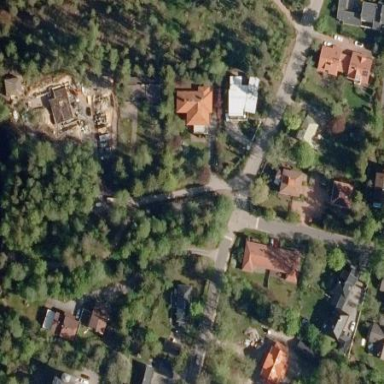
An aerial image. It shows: Residential area.